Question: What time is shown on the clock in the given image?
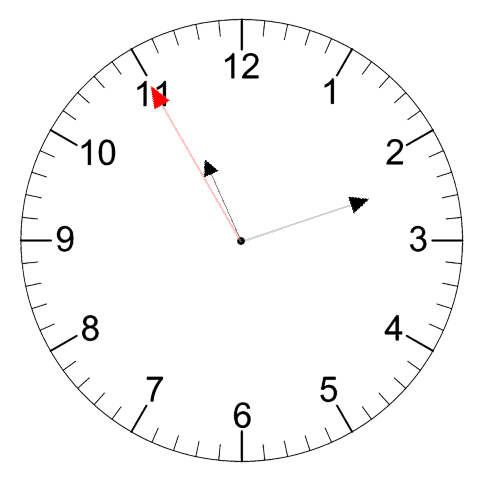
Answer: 11:11:55